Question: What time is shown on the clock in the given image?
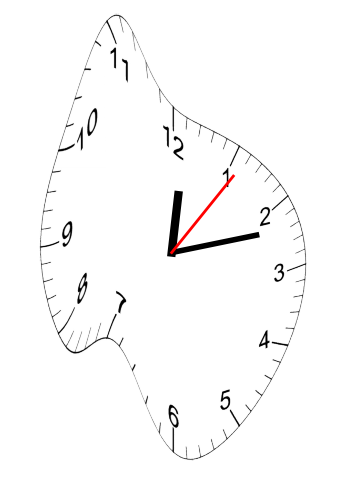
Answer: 12:12:06